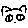
Label: cat